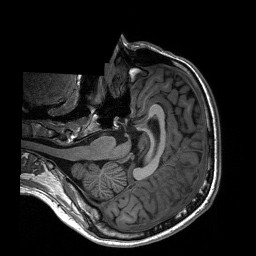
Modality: T1w
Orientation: axial
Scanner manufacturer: siemens
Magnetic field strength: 3 T
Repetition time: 2.3 s
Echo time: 0.00197 s